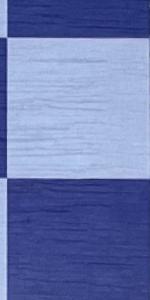
Label: Empty